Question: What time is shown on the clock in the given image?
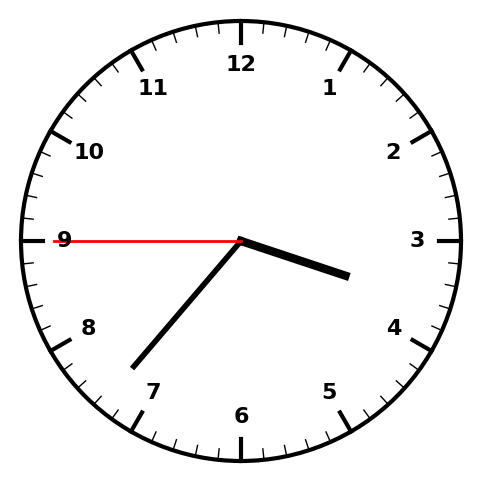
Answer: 03:36:45